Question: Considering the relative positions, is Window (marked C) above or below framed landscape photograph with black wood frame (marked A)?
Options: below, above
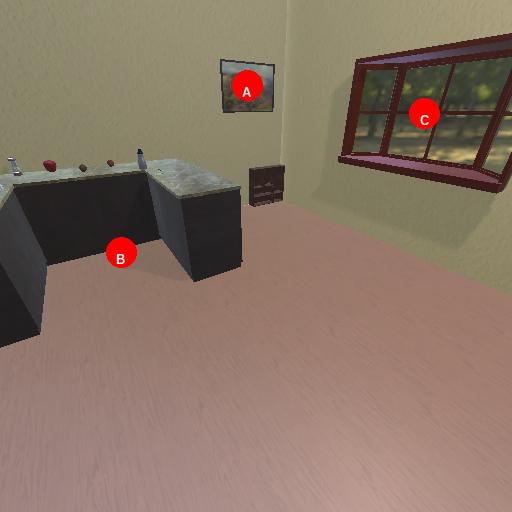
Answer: below